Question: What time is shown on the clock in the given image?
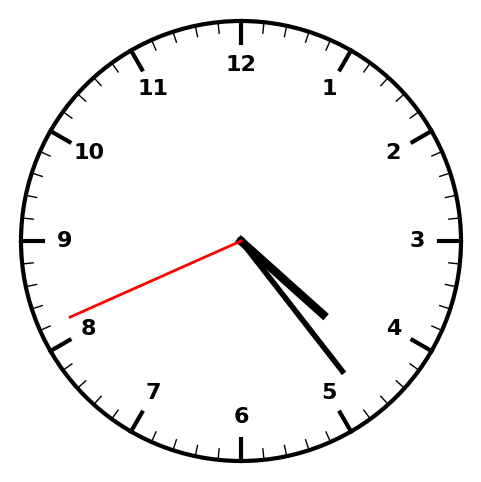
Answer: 04:23:41